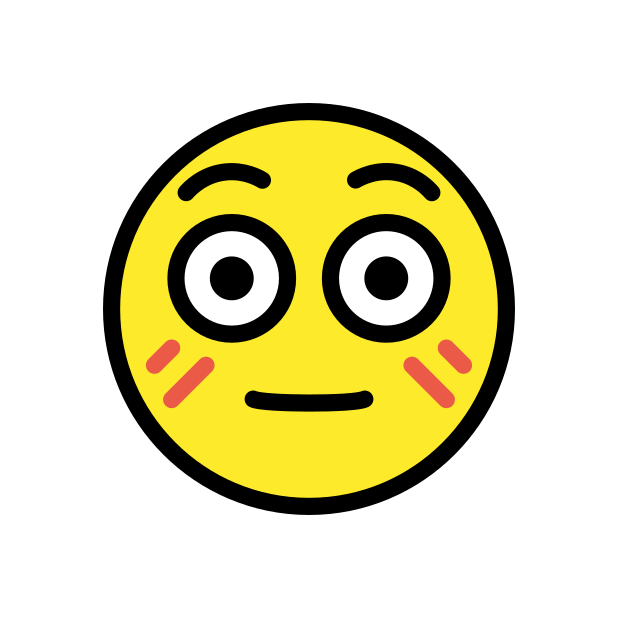
flushed face